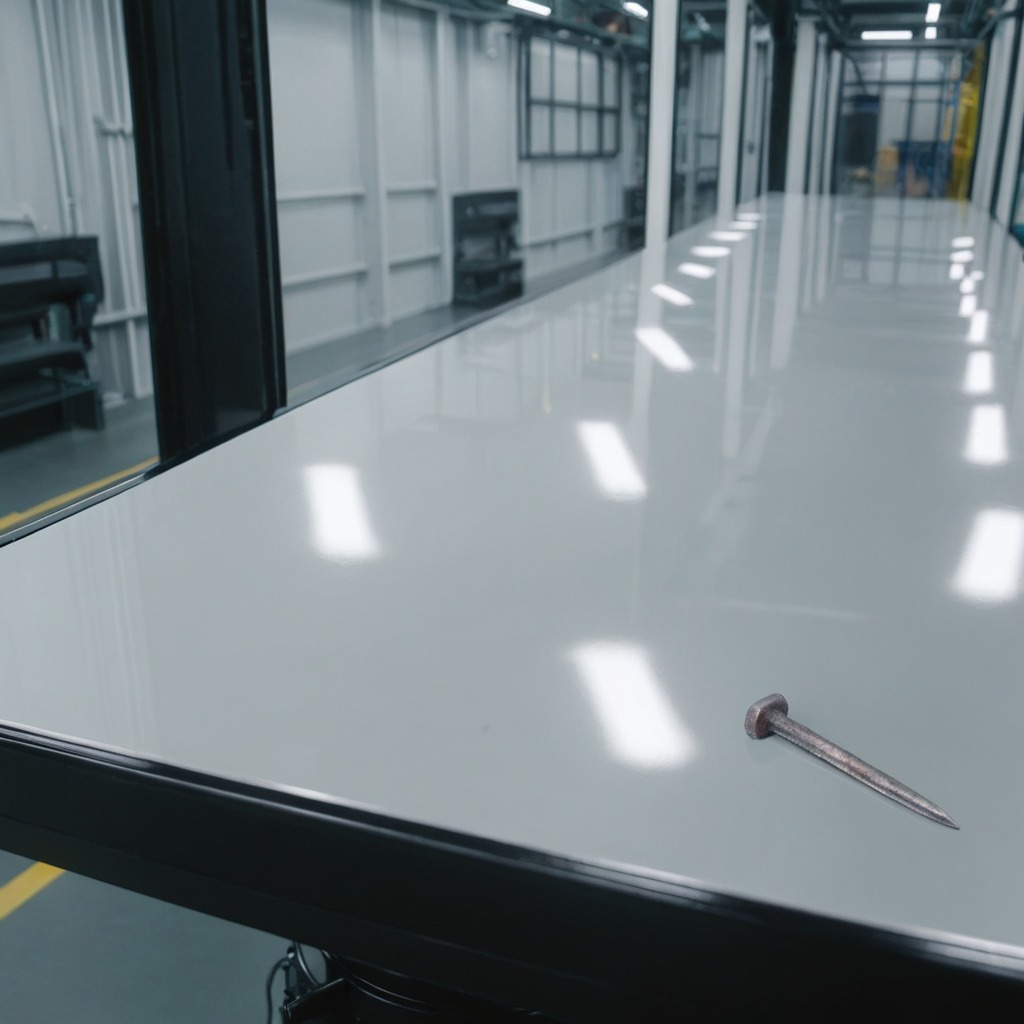
An iron nail is lying on a table in a ship maintenance bay industrial lighting.